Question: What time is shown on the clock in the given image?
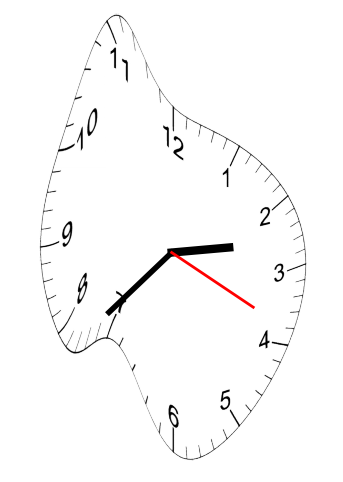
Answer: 02:37:19